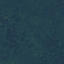
Label: Forest